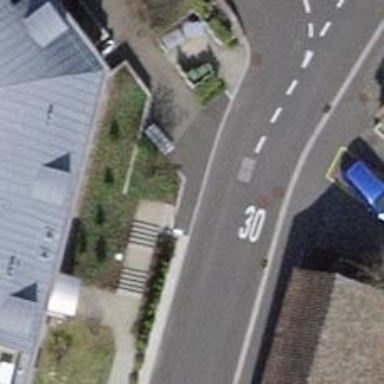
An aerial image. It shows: Raised kerb.